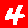
Digit: 4